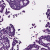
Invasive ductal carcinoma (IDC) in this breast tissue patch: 1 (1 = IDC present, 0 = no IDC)